Brain MRI, t2w sequence, axial 2D slice.
Patient: age 44, sex F, weight 96 kg, height 1.95 m
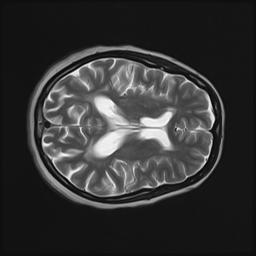